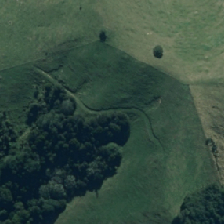
Land cover: indigenous_forest